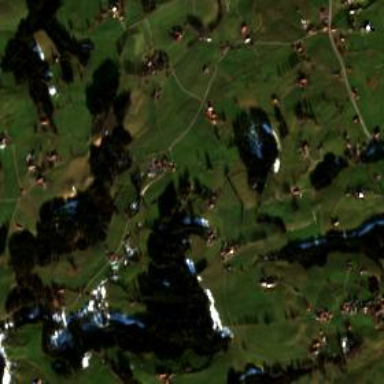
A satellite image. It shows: Small hamlet.